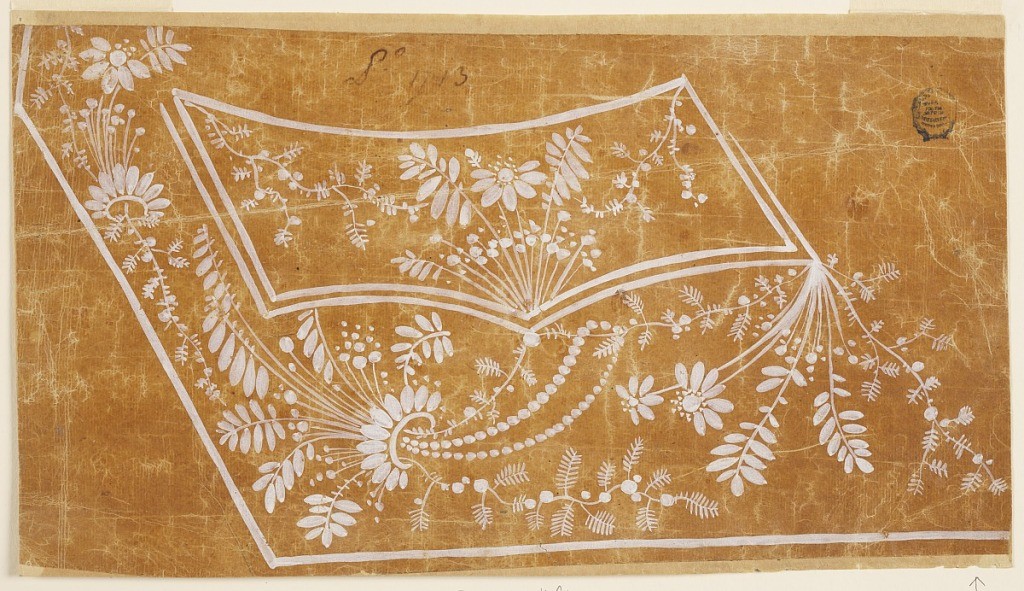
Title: Design for Embroidered Waistcoat, pattern 1713 of the Fabrique de St. Ruf
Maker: Charbon
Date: ca. 1785
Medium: Brush and white gouache on glazed tracing paper
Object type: Drawing
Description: Plants, boughs; a string of pearls.